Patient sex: F
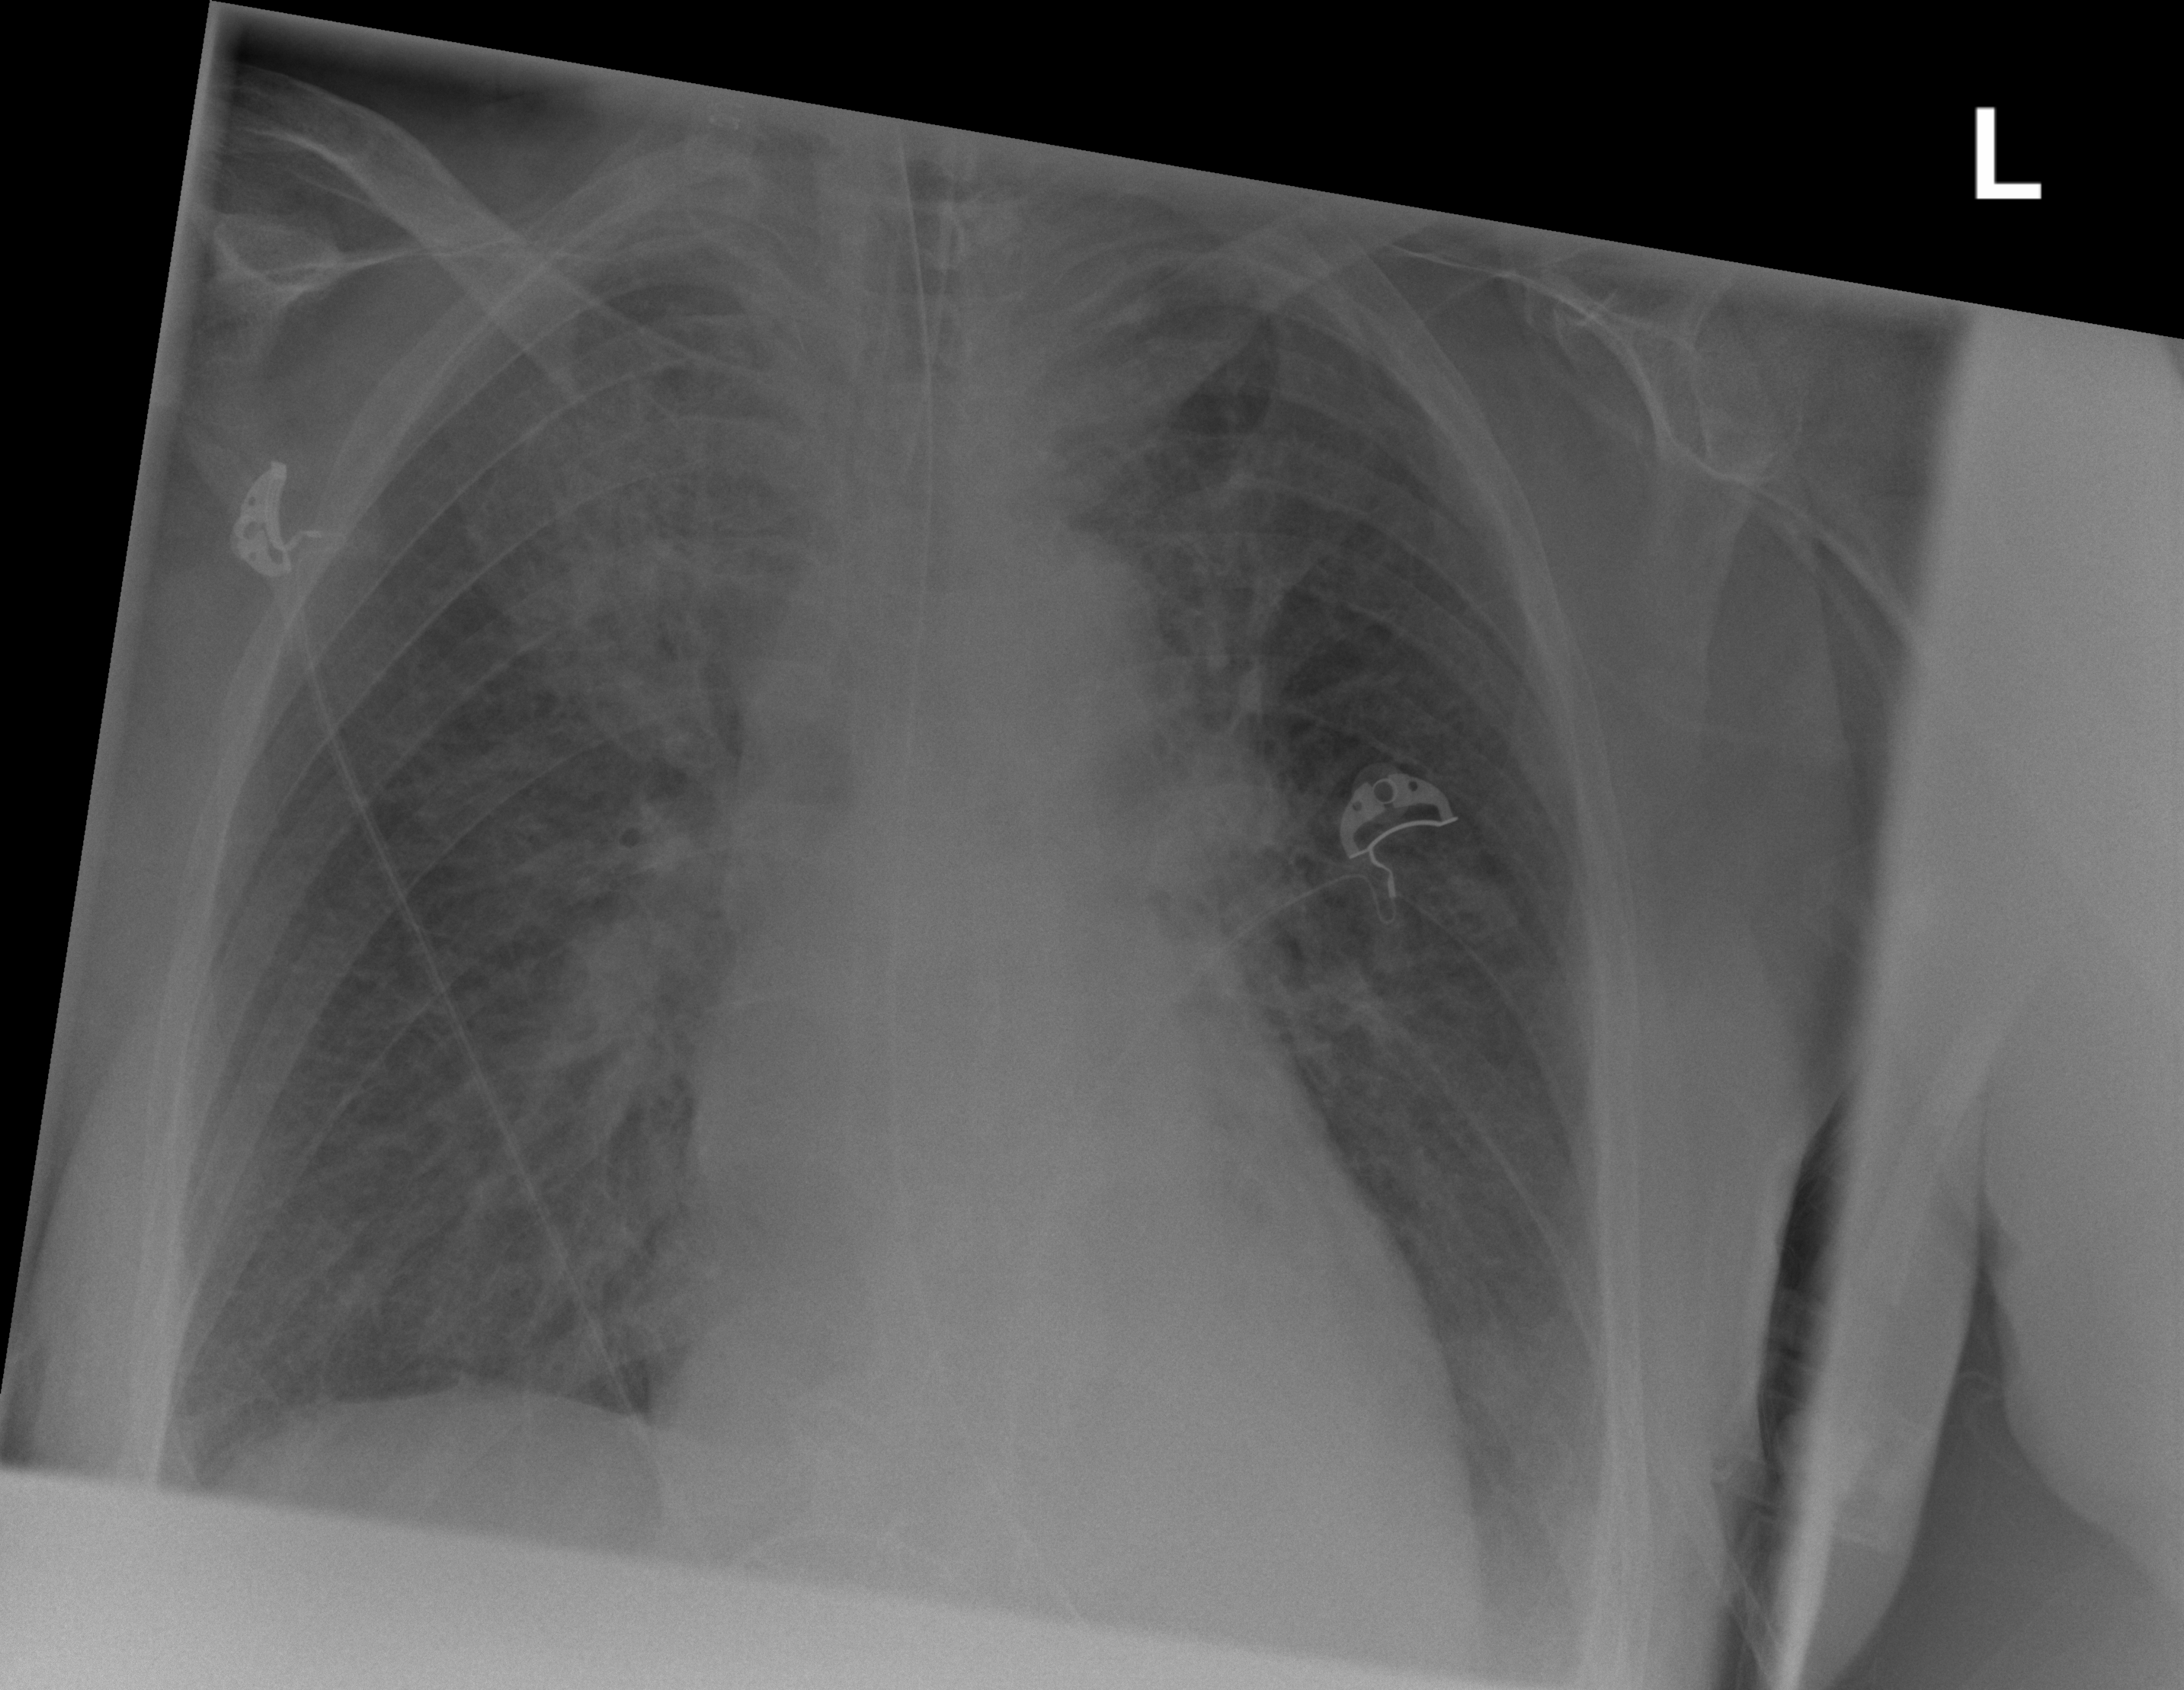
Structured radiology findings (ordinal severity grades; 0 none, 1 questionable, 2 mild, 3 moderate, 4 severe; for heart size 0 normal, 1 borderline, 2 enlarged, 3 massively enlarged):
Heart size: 2
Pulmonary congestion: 2
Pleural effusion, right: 0
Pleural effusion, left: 2
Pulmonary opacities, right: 3
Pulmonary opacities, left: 0
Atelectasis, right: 0
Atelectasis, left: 0